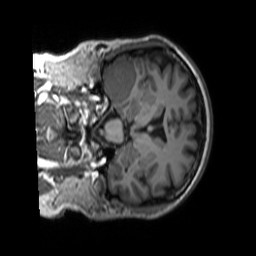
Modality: T1w
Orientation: coronal
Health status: ill
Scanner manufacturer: siemens
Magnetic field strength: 3 T
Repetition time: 1.7 s
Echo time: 0.00239 s